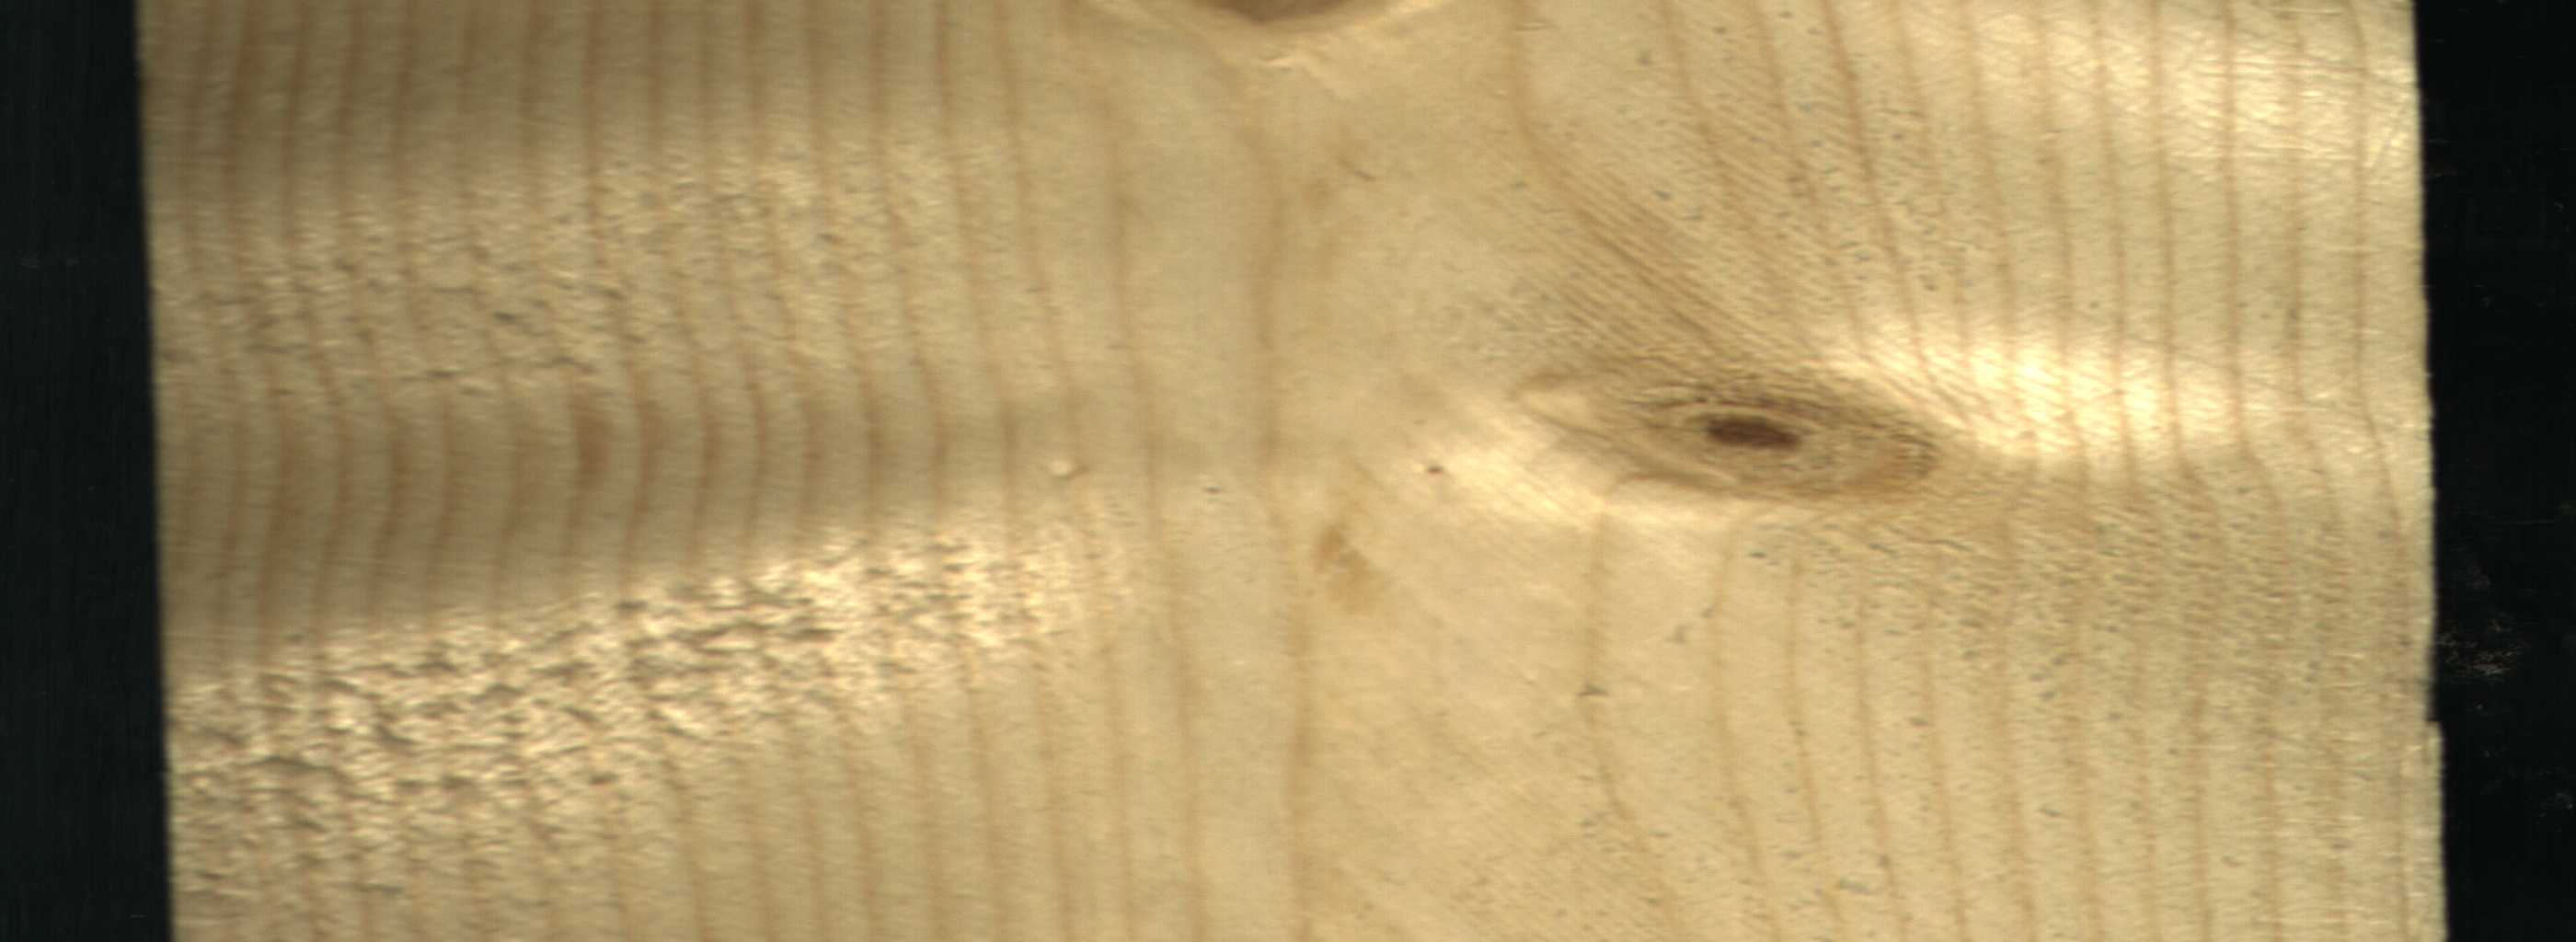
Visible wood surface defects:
Live_Knot
Live_Knot